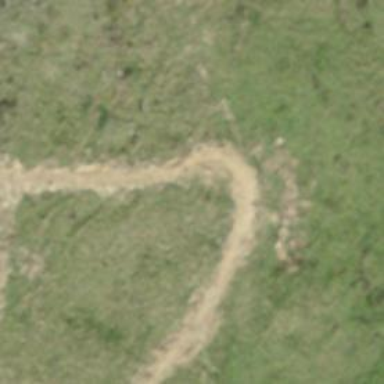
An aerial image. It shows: Path with excellent trail visibility on the ground.